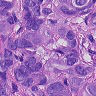
Metastatic tissue present: yes